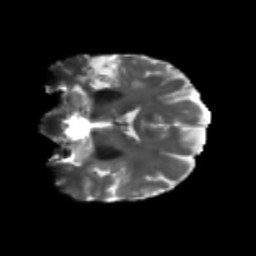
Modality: T2w
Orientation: coronal
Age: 59
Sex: female
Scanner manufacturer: siemens
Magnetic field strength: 3 T
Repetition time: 5.25 s
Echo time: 0.08 s